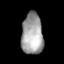
Tissue: prostate
Cell type: T cells
Senescence score: 0.3396
Nuclear area (px): 870
Mean DAPI intensity: 161.684